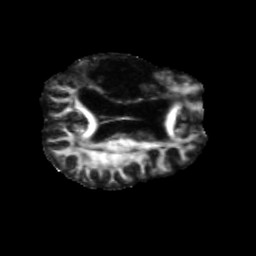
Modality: FA
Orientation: axial
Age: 63
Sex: female
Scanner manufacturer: siemens
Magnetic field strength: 3 T
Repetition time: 5.47 s
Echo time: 0.0854 s